Question: >
<URL>
The white line was invisible on default color scheme but when I applied different color scheme it appeared ..
The white line contains code folding buttons also ..

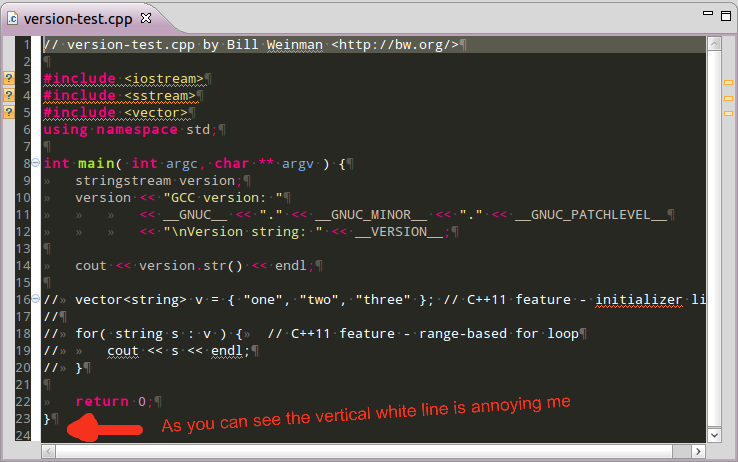
Answer: Taken from <URL> thread:
> "After you change the background color of the editor, disable then
re-enable code folding and click apply this seems to fix the color
problem however keeps that ugly white line separator."
or
> "First disable folding by default (preferences->C++->Editor->Folding)
for new editors.Then, whenever you open a new editor the folding 'column' wont be
available.Now, open a new editor, rt-click on the far left of the text (the line
numbers if they're enabled) and select 'enable folding' (or press ctrl
+ numpad-divide).Then, anything that is to be folded by default will be folded and the
folding +'s and -'s will be available on the dark background - no
colour glitches".